Interaction volume radius: 10 \u00c5
Interaction volume height: 15 \u00c5
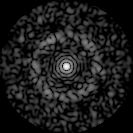
Disorder parameter: 0.8104